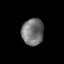
Tissue: skin
Cell type: Epithelial cells
Senescence score: 0.2866
Nuclear area (px): 573
Mean DAPI intensity: 114.911